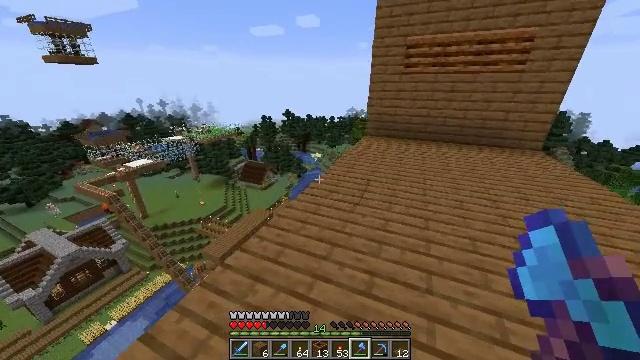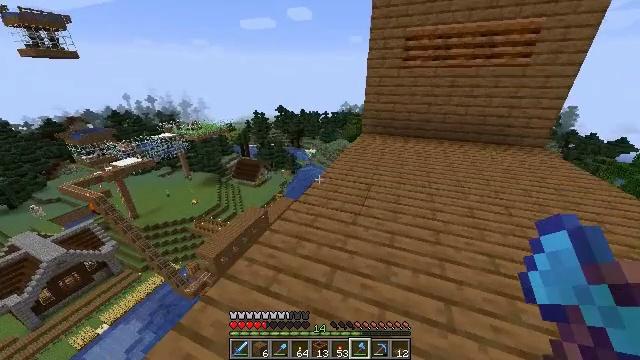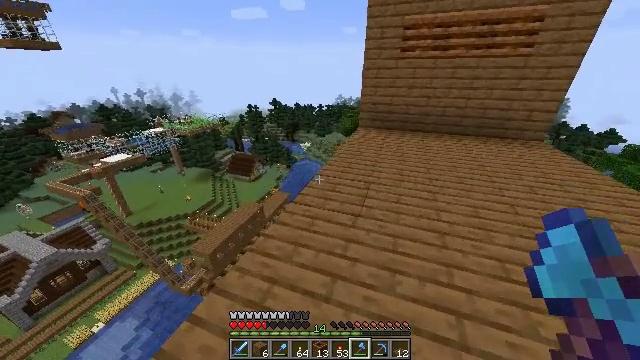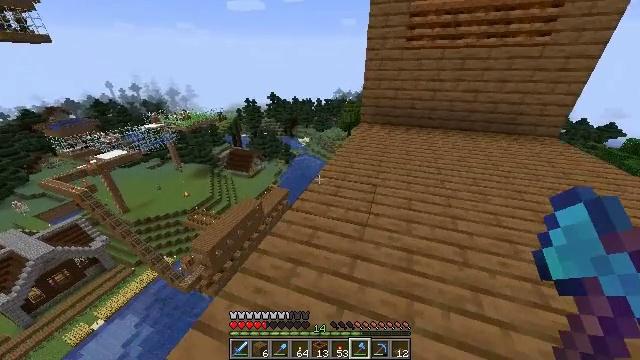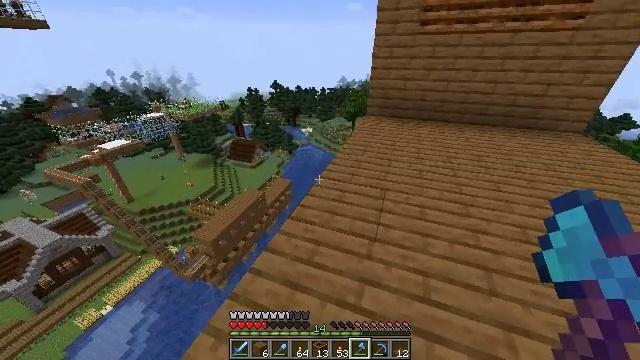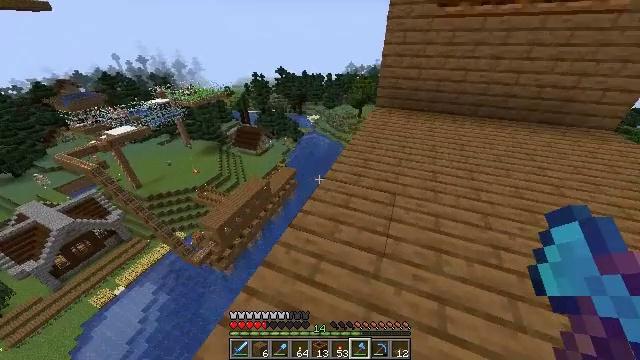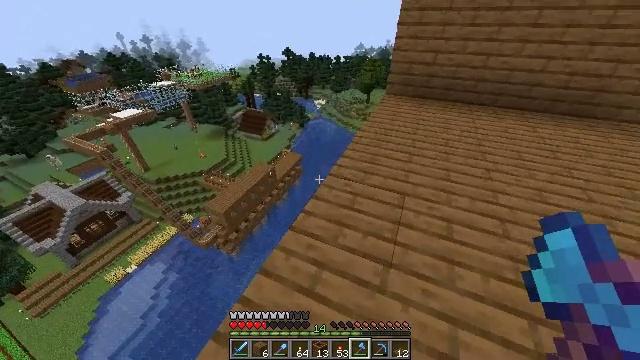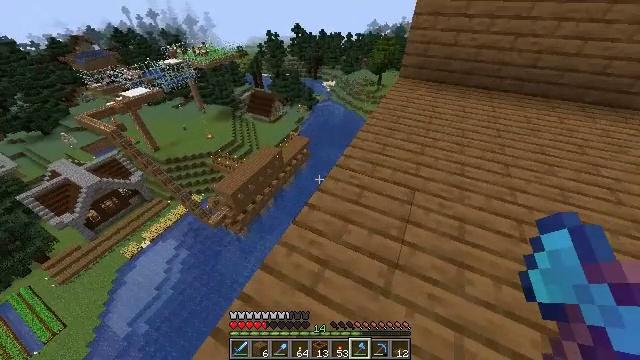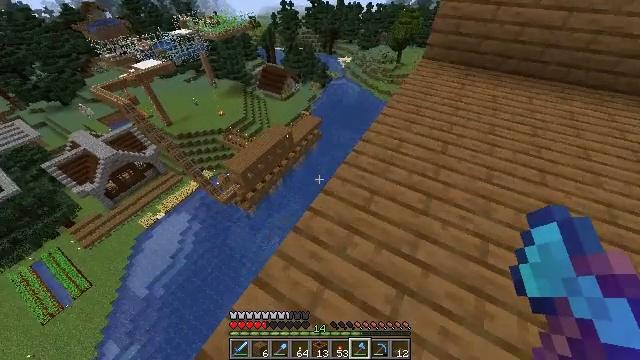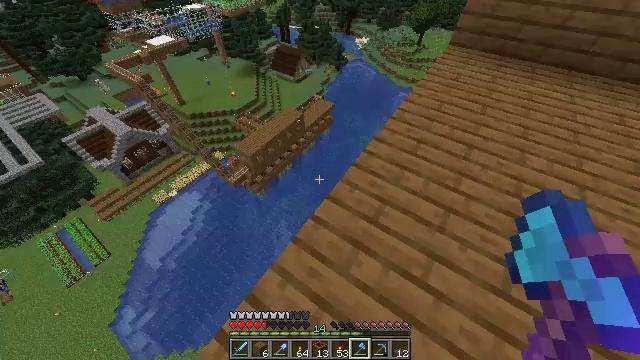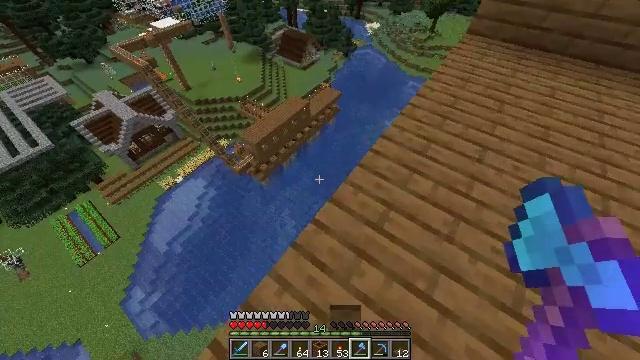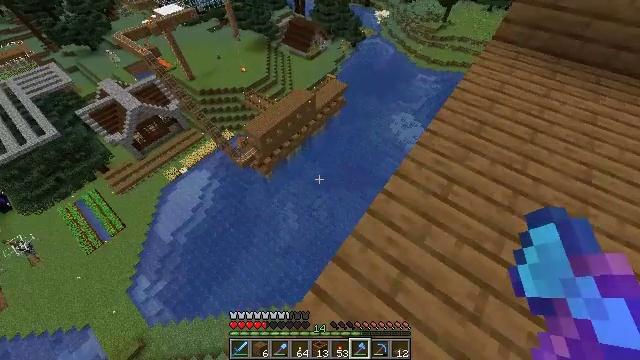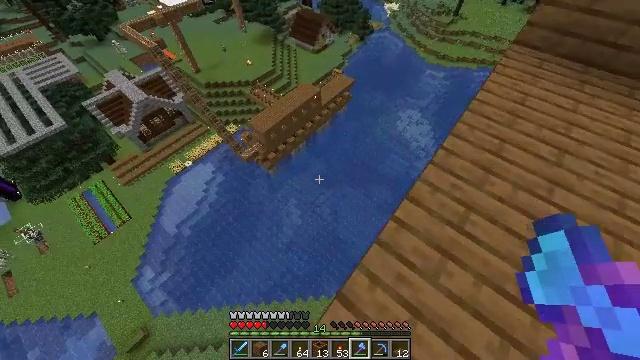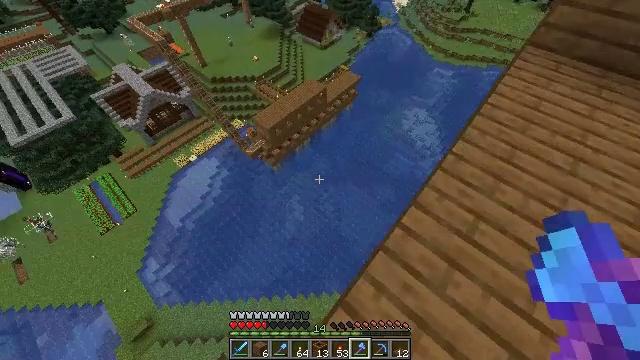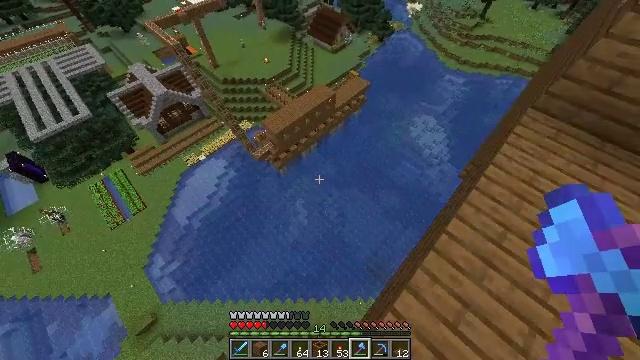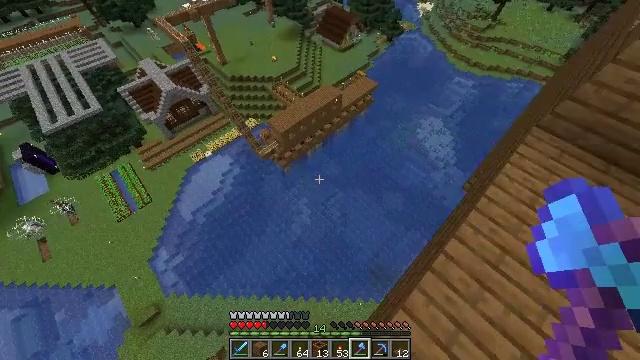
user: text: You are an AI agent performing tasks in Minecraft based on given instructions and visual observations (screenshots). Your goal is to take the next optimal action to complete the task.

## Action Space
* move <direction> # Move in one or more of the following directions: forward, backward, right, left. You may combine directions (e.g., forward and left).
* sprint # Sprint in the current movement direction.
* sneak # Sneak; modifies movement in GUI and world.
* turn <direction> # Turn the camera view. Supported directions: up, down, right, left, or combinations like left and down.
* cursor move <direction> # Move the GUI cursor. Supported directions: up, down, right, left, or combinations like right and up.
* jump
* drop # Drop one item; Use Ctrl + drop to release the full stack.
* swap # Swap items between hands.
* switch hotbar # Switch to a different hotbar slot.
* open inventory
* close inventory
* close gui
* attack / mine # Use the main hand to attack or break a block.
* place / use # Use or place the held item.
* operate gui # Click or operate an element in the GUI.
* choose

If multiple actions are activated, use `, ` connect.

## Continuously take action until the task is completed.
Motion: motion action
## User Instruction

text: Gather wheat by left-clicking on it.
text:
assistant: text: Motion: move forward, sprint, turn right and down
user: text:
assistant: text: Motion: move forward, sprint, turn right and down
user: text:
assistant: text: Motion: move forward, turn down
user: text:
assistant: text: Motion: move forward, sprint, turn down
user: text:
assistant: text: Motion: move forward, sprint, turn left and down
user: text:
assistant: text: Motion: move forward, sprint, turn left and down
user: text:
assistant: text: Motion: move forward, sprint, turn left and down
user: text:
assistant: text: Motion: move forward, sprint, turn left and down
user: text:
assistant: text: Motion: move forward, turn left and down
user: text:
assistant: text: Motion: move forward, turn left and down
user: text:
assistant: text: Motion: move forward, turn left and down
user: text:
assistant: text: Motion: move forward, turn left and down
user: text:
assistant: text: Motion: move forward, turn left, jump
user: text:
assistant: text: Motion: move forward, turn left, jump
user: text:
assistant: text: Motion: move forward, turn left, jump
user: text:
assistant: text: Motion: move forward, turn left, jump
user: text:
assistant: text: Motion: move forward, turn left, jump
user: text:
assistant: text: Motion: move forward, turn left, jump
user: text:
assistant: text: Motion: move forward, jump
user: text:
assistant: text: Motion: move forward, jump
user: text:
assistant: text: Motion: move forward, jump
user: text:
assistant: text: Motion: move forward, jump
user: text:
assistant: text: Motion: move forward, jump
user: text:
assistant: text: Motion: move forward, jump
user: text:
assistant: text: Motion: move forward, jump
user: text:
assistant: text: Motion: move forward
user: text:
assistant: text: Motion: move forward
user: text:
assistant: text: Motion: move forward, turn left
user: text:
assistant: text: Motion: move forward, turn left and up
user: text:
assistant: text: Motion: move forward, turn left and up